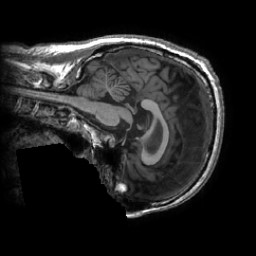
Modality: T1w
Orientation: sagittal
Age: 39
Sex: male
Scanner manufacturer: ge
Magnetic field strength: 3 T
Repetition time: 0.007348 s
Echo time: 0.003036 s